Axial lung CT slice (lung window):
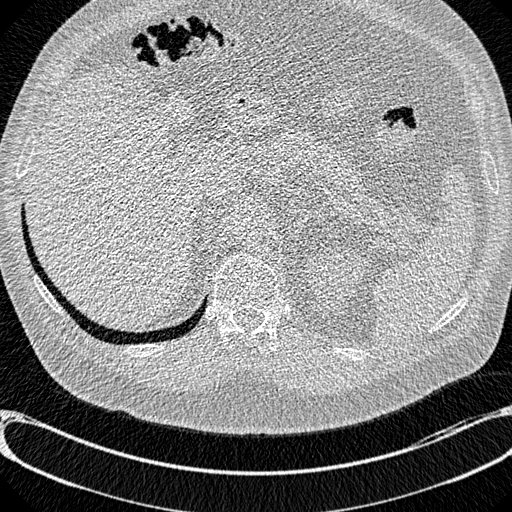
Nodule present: no